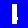
Digit: 1